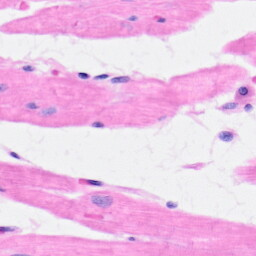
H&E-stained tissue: Heart